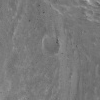
Atmospheric dust classification: not_dusty